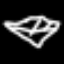
Label: diamond